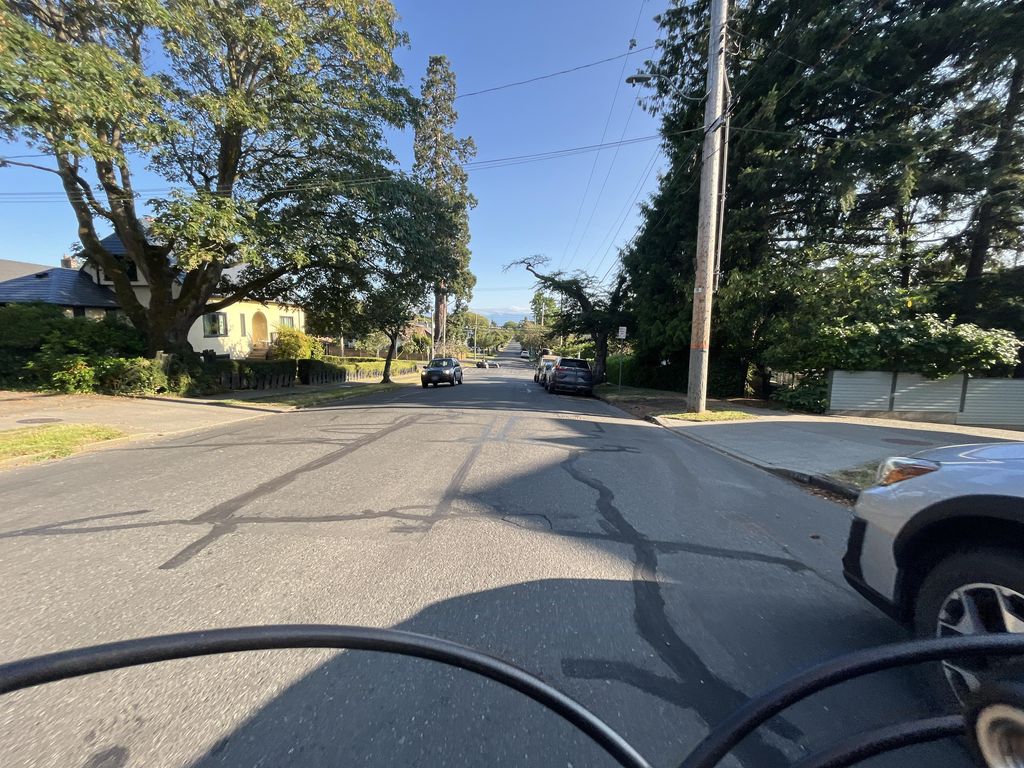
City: victoria